九年级 · 度量几何学
如图, 阳光从教室的窗户射入室内, 窗户框 $A B$ 在地面上的影长 $D E=1.8 m$, 窗户下檐到地面的距离 $B C=1 m, E C=1.2 m$, 那么窗户的高 $A B$ 为 $(\quad)$

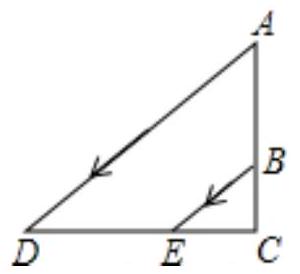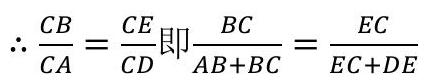
A. $1.5 m$
B. $1.6 m$
C. $1.86 m$
D. $2.16 m$
答案: A
解析: $\because B E / / A D$,

$\therefore \triangle B C E \sim \triangle A C D$,

且 $B C=1, D E=1.8, E C=1.2$

$$
\therefore \frac{1}{A B+1}=\frac{1.2}{1.2+1.8}
$$

$\therefore 1.2 A B=1.8$,

$\therefore A B=1.5 m$.

故选: $A$.